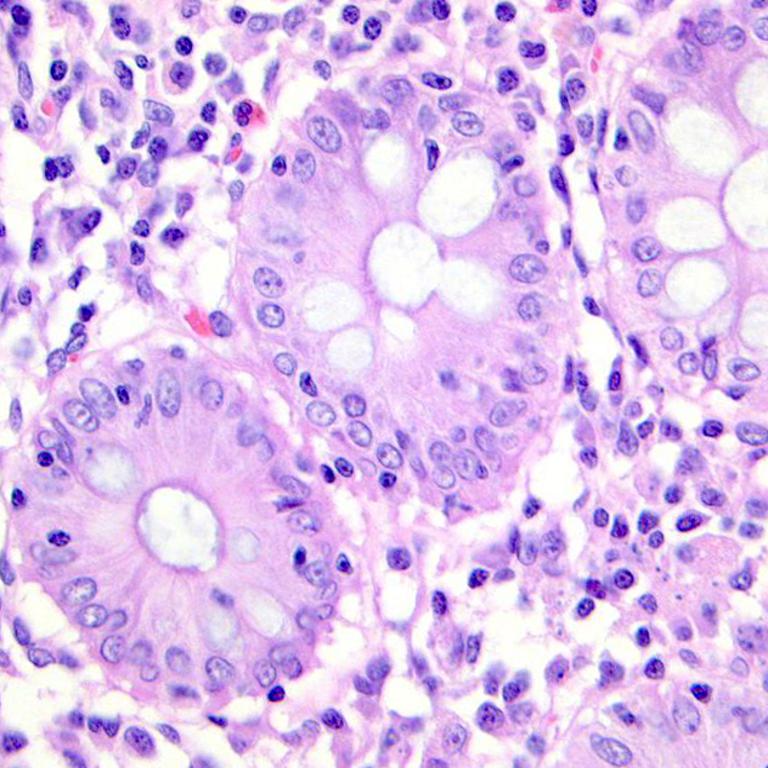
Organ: colon
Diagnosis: benign